Field crop: tomato
Growth stage: 2
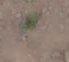
Species: solanum